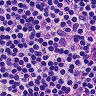
Metastatic tissue present: no